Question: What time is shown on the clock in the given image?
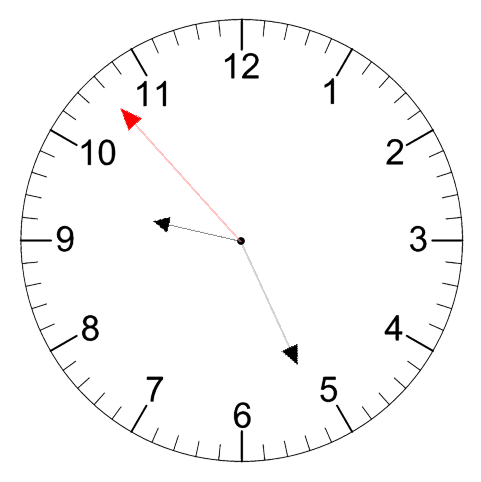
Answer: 09:25:53